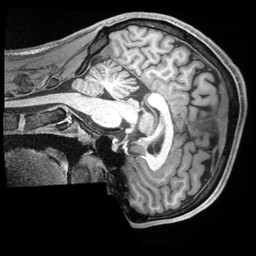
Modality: T1w
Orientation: sagittal
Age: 23
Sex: male
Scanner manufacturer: siemens
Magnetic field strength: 3 T
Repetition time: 2.4 s
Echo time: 0.00226 s